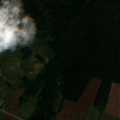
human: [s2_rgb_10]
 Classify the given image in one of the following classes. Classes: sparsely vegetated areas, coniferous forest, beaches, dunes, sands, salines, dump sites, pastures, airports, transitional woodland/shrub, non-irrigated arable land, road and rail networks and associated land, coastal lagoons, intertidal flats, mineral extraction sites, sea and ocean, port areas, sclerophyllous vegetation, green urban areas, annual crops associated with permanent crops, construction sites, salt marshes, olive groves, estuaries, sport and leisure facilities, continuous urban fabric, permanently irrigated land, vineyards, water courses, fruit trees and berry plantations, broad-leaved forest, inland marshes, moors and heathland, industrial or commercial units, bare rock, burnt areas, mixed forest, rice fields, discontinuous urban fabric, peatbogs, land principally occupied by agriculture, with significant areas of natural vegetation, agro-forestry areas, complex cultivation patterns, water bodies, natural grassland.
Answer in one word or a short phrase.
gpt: non-irrigated arable land, pastures, complex cultivation patterns, broad-leaved forest, coniferous forest